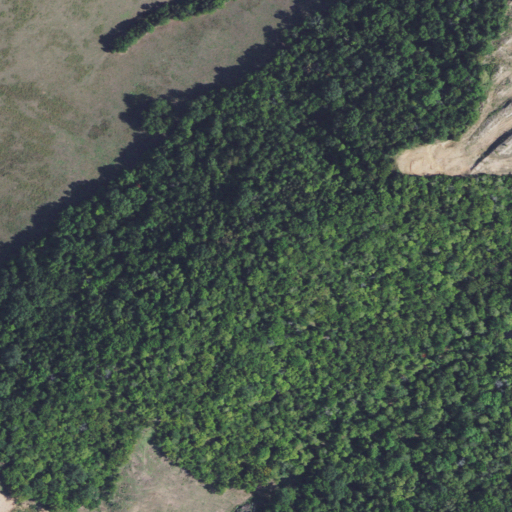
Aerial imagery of ridge(s) in Oklahoma named Black Knob Ridge containing deciduous forest, grassland, pasture, shrub, and barren land